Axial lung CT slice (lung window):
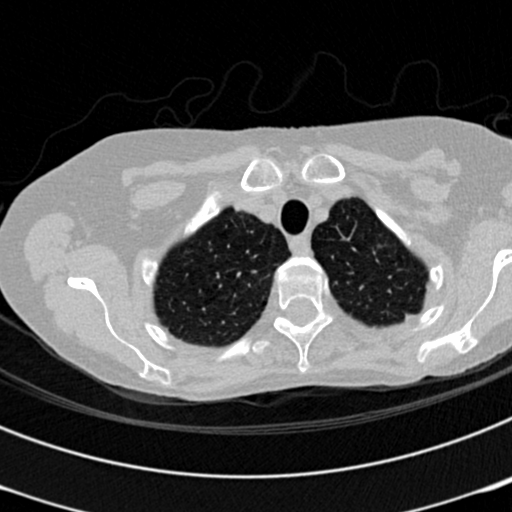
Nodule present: no